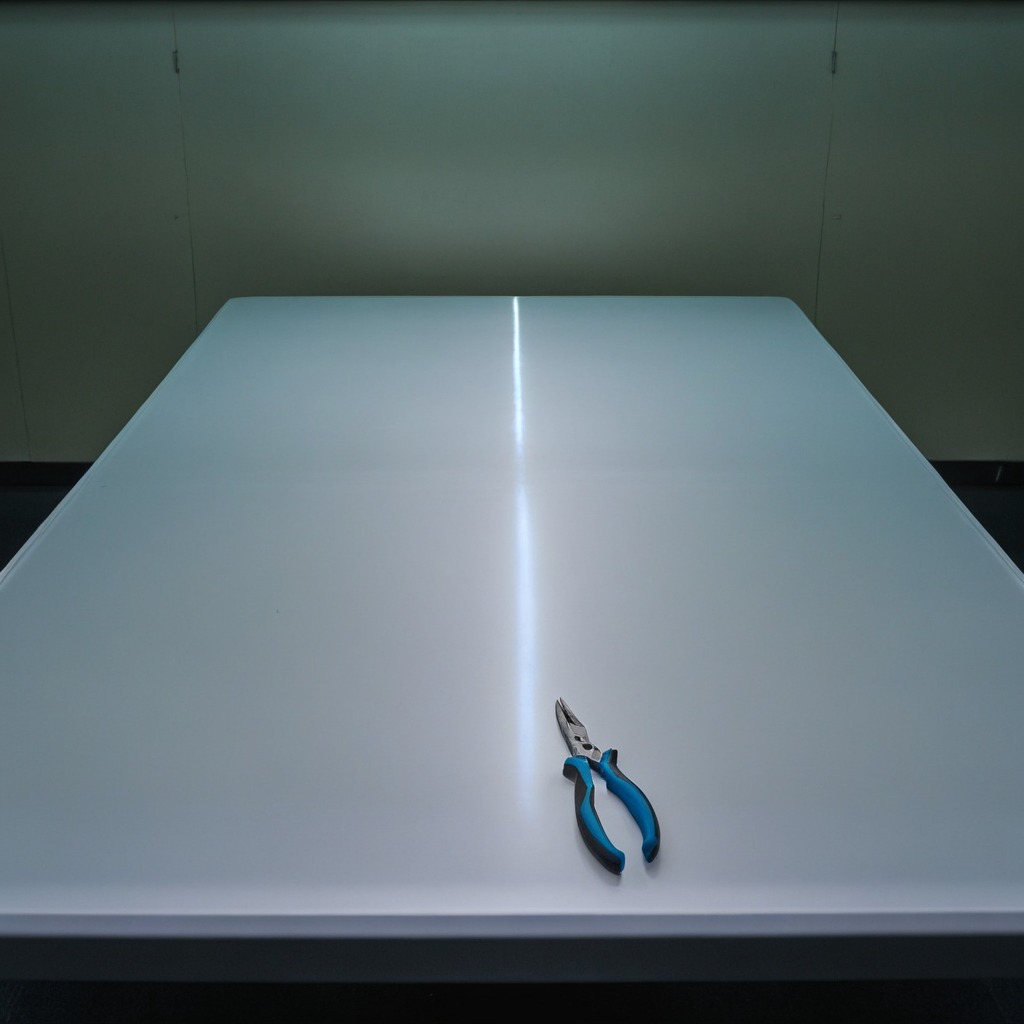
A plier is lying on the table in a railway signal maintenance room.